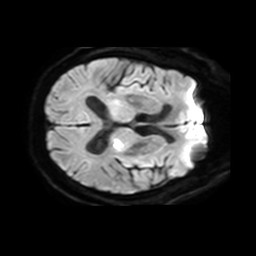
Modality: TRACE
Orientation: axial
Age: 60
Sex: male
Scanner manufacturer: philips
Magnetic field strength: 3 T
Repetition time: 3.47 s
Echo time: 0.076 s